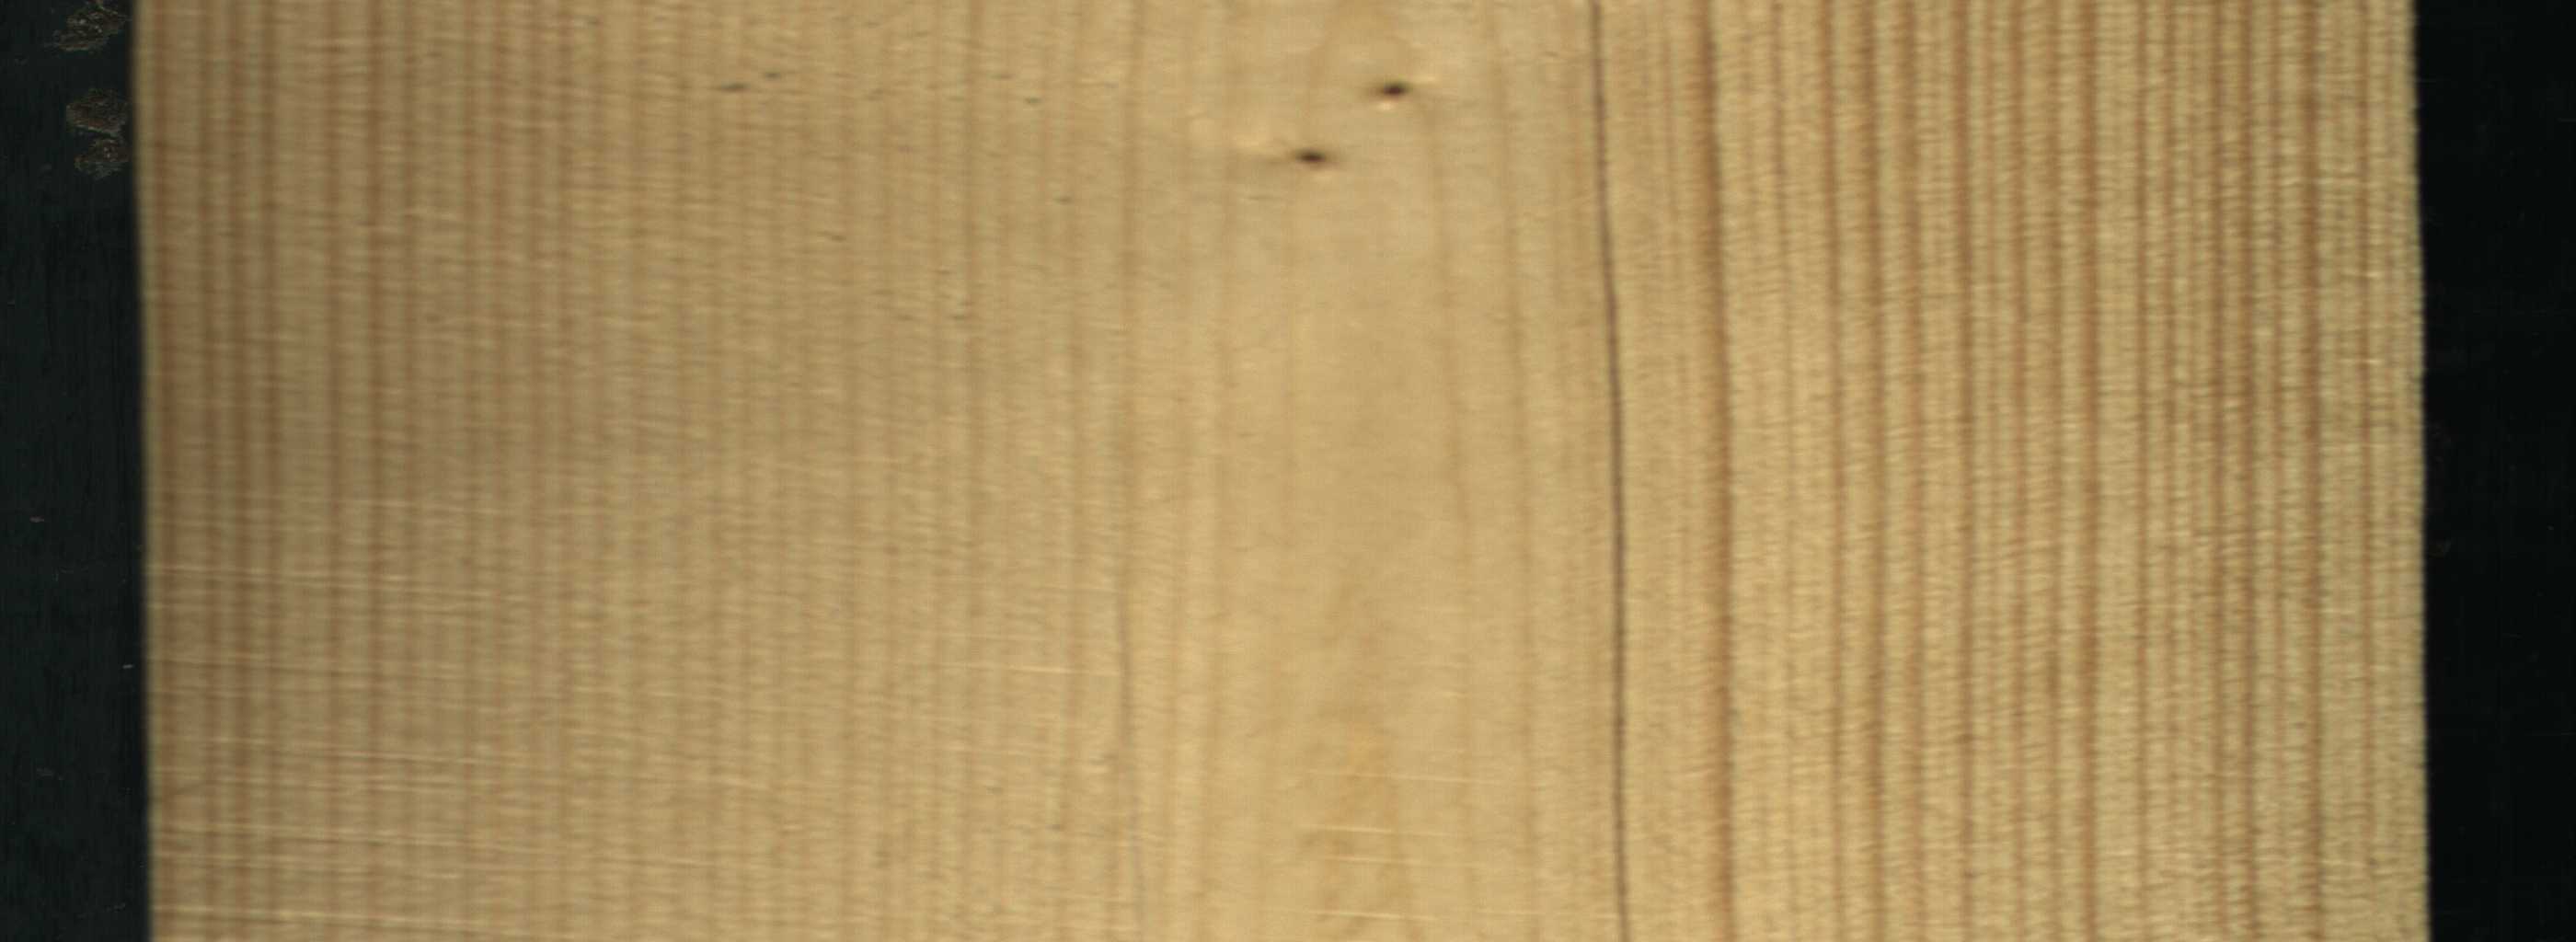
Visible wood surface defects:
Dead_Knot
Dead_Knot